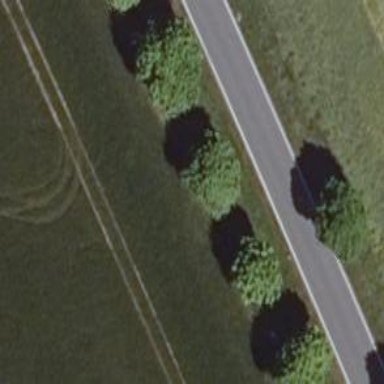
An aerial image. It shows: Row of trees in natural setting.